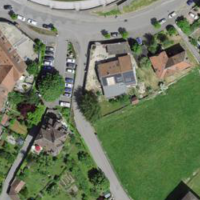
EUNIS habitat code: 54
Species observed at this site:
Delichon urbicum
Phoenicurus ochruros
Ficus carica
Carduelis carduelis
Chloris chloris